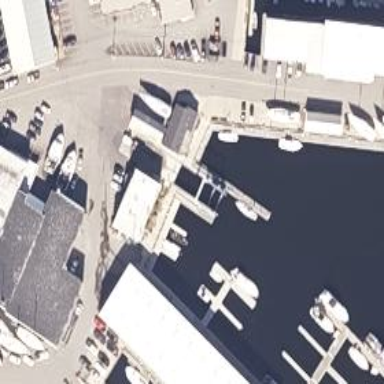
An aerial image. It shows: Pier designed for boat lift on the waterway.